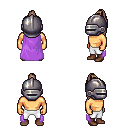
a pixel art fantasy rpg character, male body template, human, tanned skin, lavender cape, white pants, white blonde long topknot hairstyle, metal helm, brown shoes, four views (front, back, left, right), 2x2 character sprite sheet, small pixel art, hard edges, no anti-aliasing